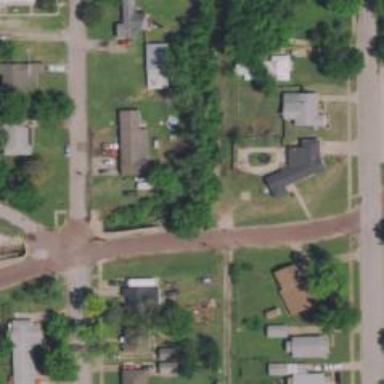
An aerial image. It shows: Alley classified as service road.